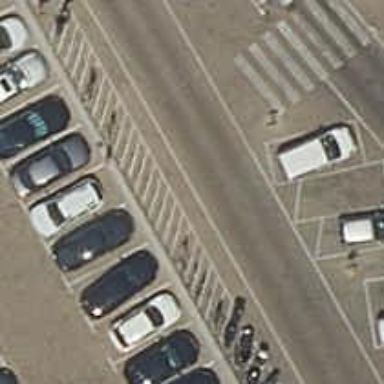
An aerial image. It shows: Bicycle parking area with stands available.